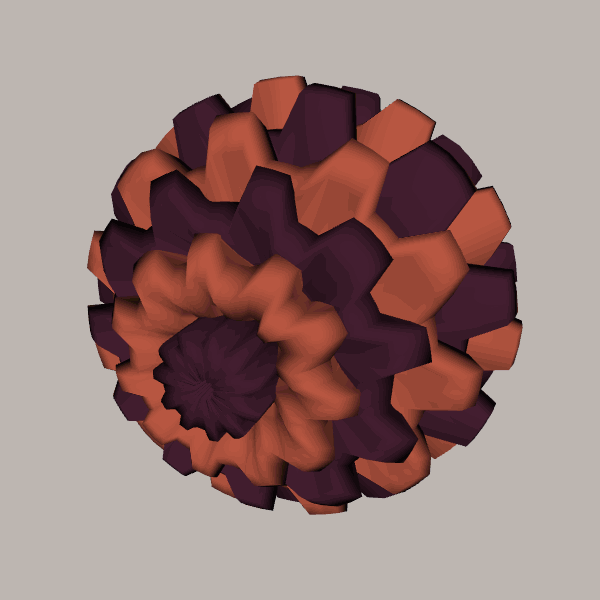
Background: light